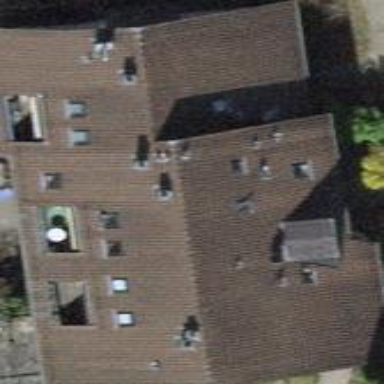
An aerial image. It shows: Building with gabled roof made of roof tiles.